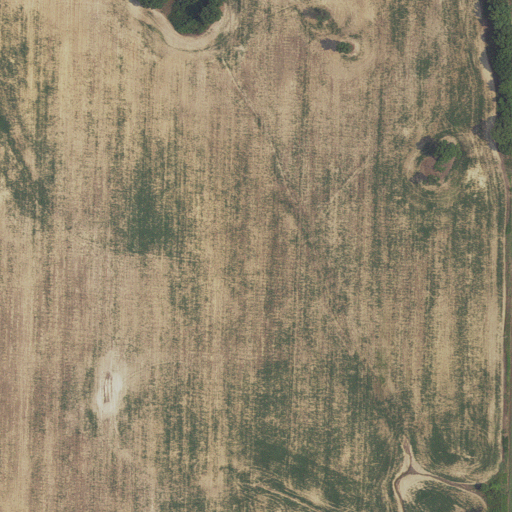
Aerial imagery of ridge(s) in Arkansas named Pea Ridge containing cultivated crops, open development, medium intensity development, and high intensity development